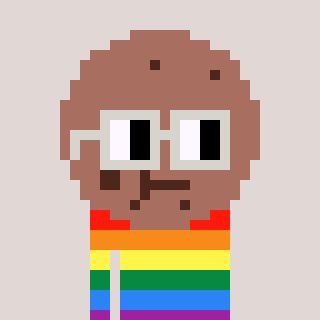
a pixel art character with square light gray glasses, a cookie-shaped head and a blue-colored body on a warm background